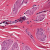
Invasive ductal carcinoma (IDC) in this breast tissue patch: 0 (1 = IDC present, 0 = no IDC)